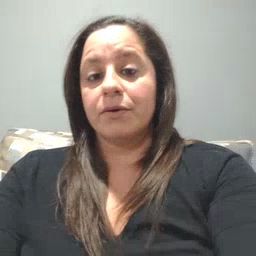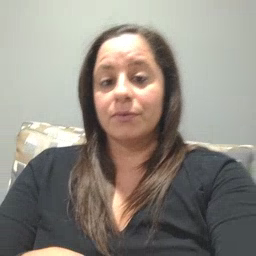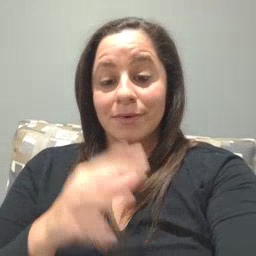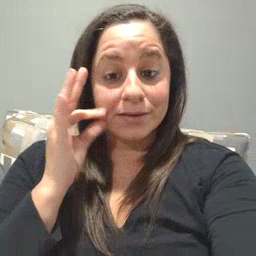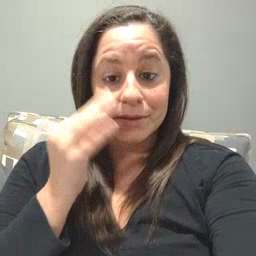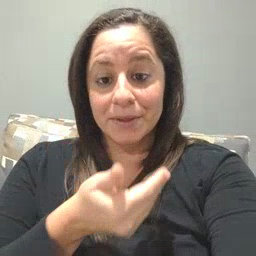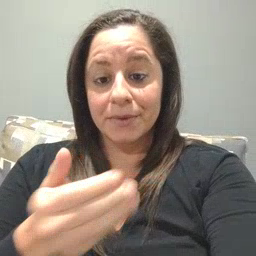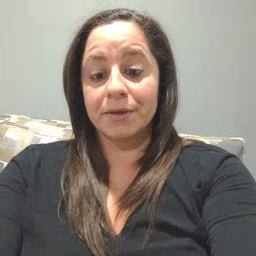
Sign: kitty